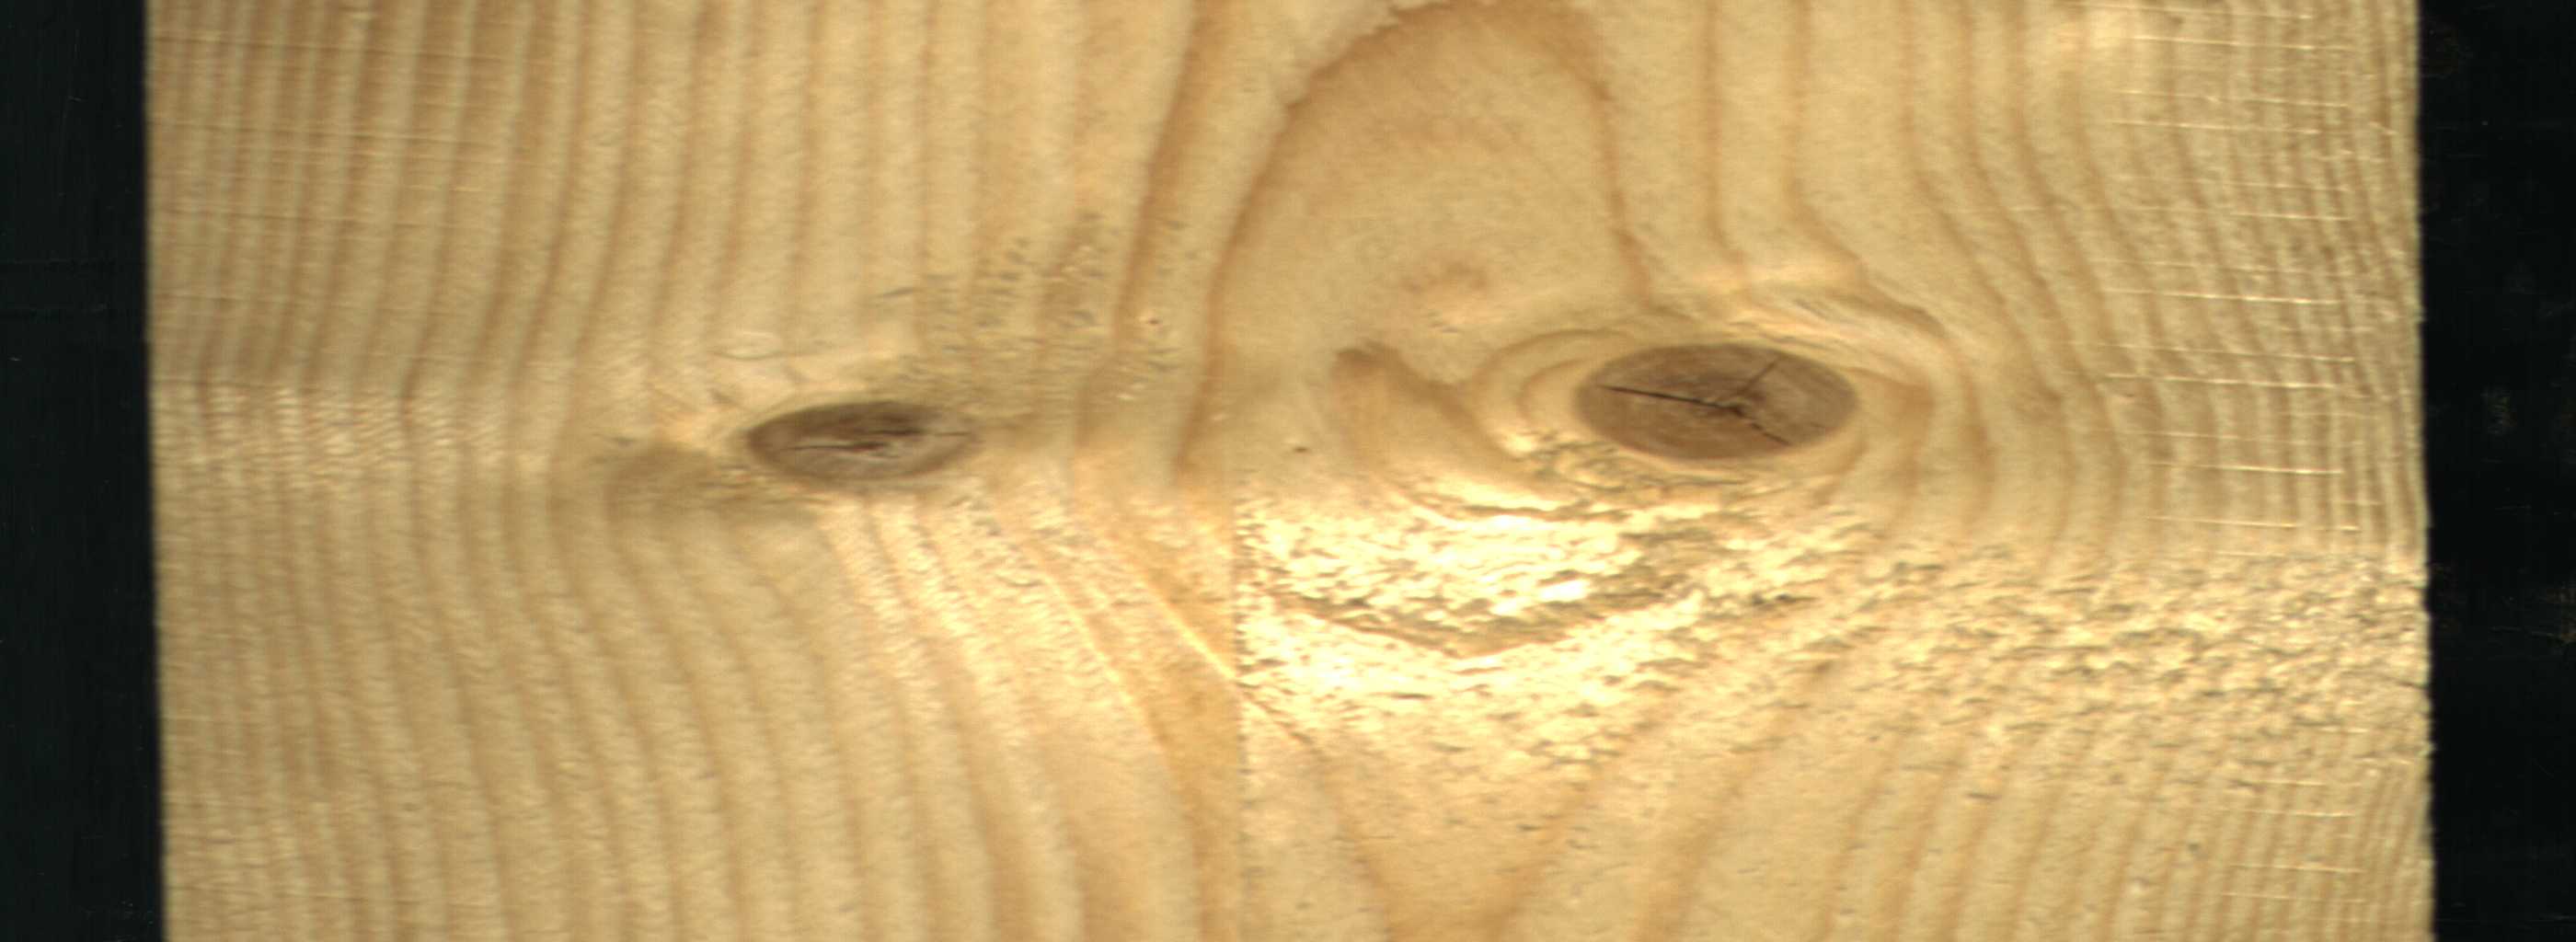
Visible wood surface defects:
knot_with_crack
Live_Knot